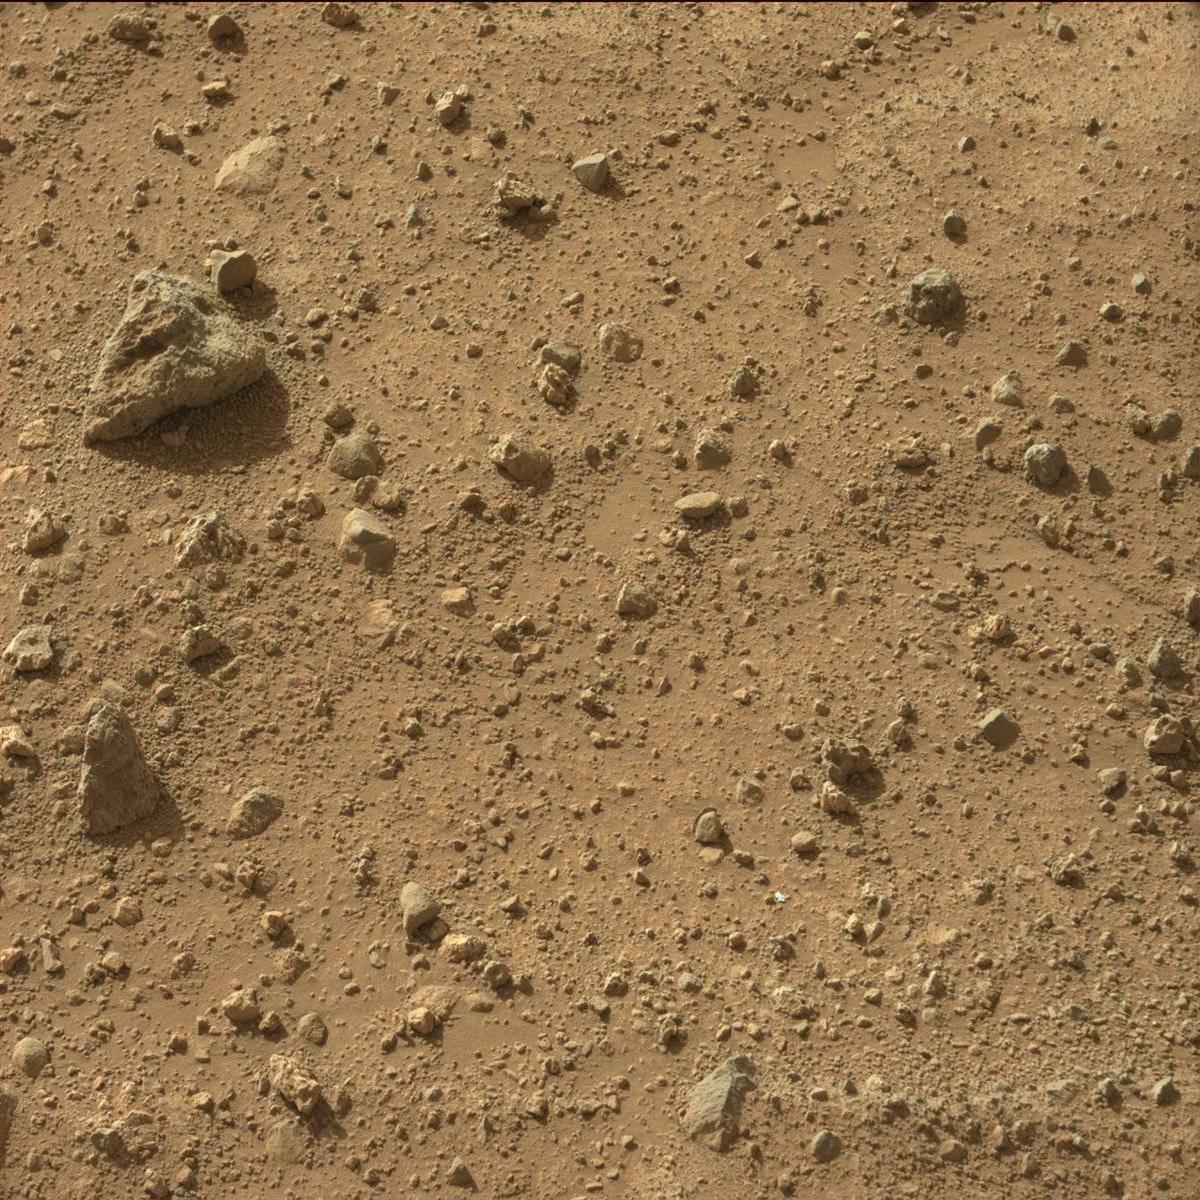
Terrain classes present: Bedrock, Rock, Sand / Soil